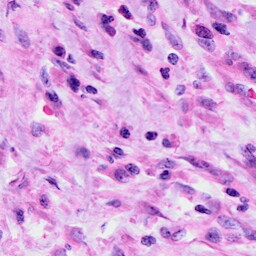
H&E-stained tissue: Cervix